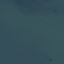
Land use / land cover class: SeaLake